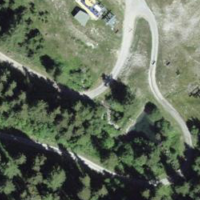
EUNIS habitat code: 43
Species observed at this site:
Petasites albus